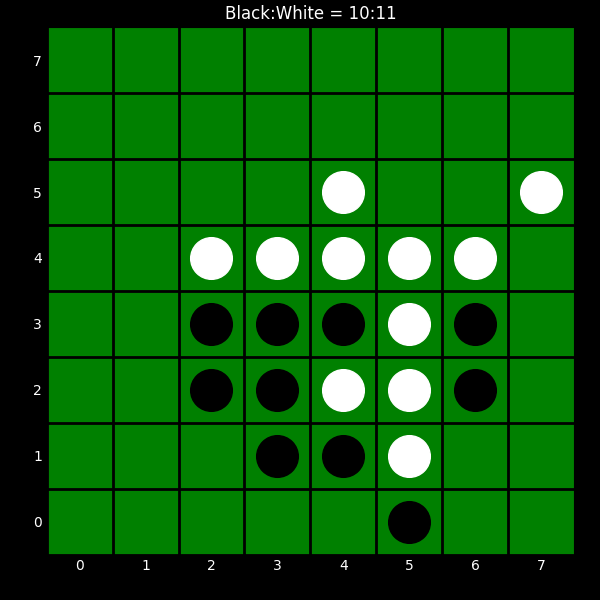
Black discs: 10
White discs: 11